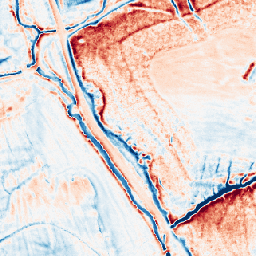
Category: classical
Decomposition family: uniform
Decomposition parameters: size: 10
Upsampling method: area
Upsampling parameters: scale: 8
Upsampling scale: 8